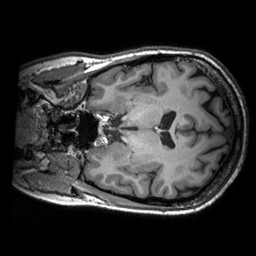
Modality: T1w
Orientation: coronal
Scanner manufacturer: siemens
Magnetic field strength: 3 T
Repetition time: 2.53 s
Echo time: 0.00288 s